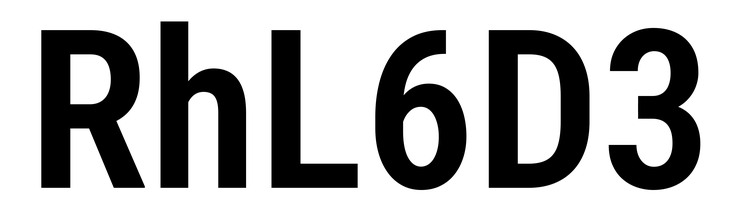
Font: Roboto_Condensed_SemiBold